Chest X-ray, PA view. Patient: 44 years old, sex F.
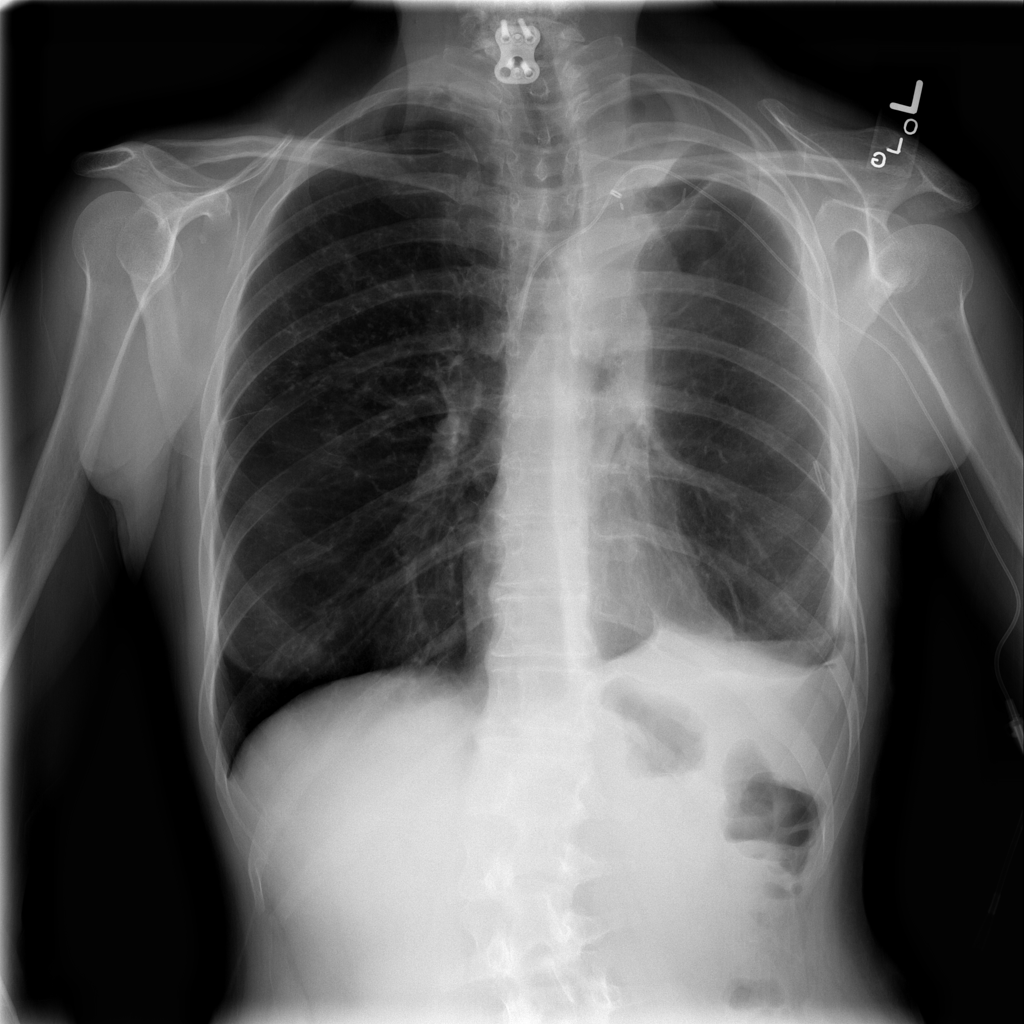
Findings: Effusion, Infiltration, Pneumothorax